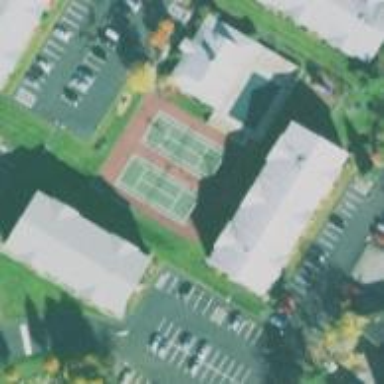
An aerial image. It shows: Tennis court in leisure pitch.